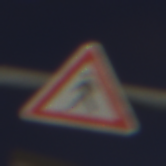
Verkehrszeichen: FussgaengerRechts
Umgebung: Outdoor, Urban
Tageszeit: Night
Wetter: PartlyCloudy
Licht: Artificial
Jahreszeit: NotSpecified
Kontrast: HighContrast